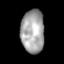
Tissue: lung
Cell type: Epithelial cells
Senescence score: 0.1128
Nuclear area (px): 993
Mean DAPI intensity: 164.078